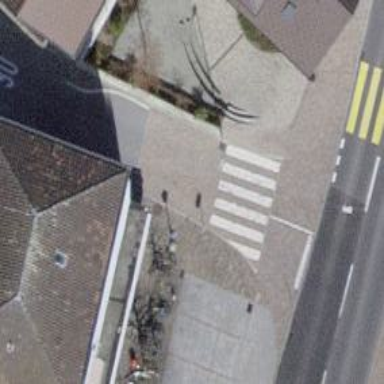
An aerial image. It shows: Pedestrian crossing with zebra markings on the footway.